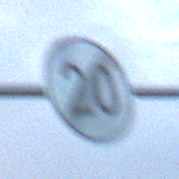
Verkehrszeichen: EndeGeschwindigkeit20
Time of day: SunriseSunset
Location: Outdoor (Nature)
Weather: PartlyCloudy
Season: NotSpecified
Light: Natural